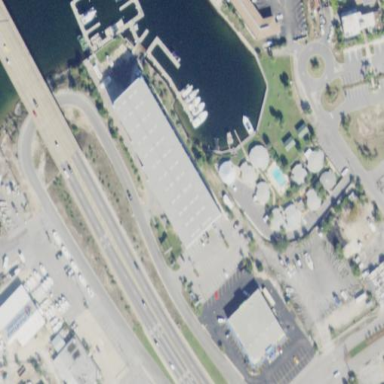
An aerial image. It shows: Marina area for leisure land.